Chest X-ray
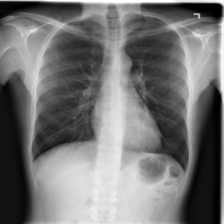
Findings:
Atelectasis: negative
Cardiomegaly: negative
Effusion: negative
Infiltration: negative
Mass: negative
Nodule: negative
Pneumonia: negative
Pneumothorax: negative
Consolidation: negative
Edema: negative
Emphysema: negative
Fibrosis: negative
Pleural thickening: negative
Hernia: negative